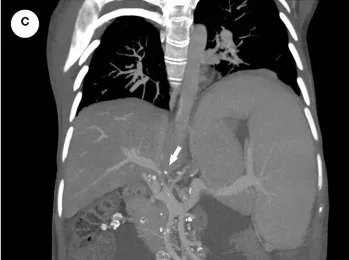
CTA with three-dimensional reconstruction showed severe stenosis of main portal vein (C,D).
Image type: radiology (ct)